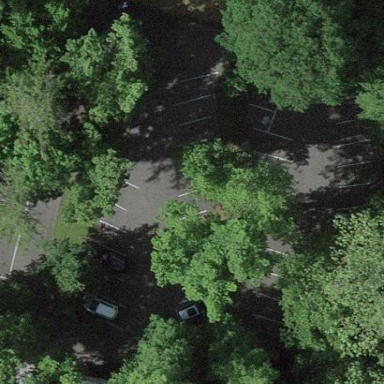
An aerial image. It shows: Street side parking area.